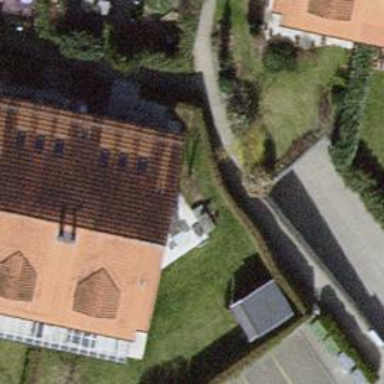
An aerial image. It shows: Semidetached house with gabled roof covered in red roof tiles.